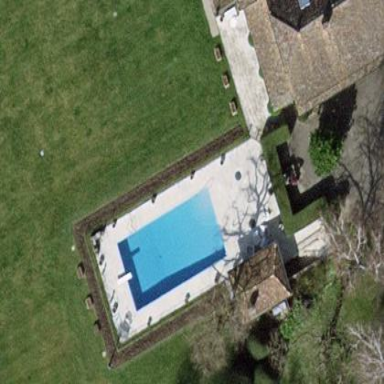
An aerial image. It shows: Swimming pool located in leisure land.